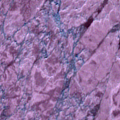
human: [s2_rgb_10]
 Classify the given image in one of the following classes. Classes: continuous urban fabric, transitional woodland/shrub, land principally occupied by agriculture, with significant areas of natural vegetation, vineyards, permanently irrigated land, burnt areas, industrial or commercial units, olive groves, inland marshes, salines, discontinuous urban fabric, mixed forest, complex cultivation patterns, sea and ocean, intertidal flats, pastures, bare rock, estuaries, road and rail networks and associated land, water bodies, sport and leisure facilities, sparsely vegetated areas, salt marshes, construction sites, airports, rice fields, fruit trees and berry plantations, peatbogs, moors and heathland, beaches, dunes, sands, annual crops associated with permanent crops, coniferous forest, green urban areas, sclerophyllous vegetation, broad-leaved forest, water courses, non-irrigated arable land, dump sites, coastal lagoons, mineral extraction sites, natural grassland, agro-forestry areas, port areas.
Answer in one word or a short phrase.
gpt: sea and ocean